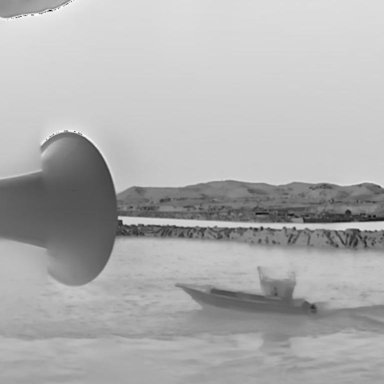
There is a bulk_carrier in the infrared image.